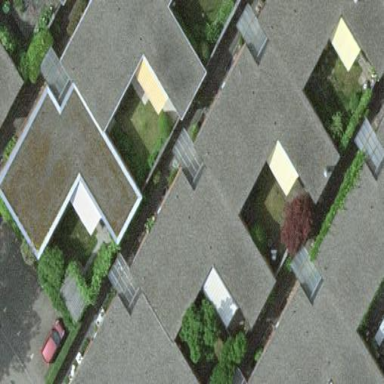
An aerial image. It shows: Terrace building.